The image folds the raw vibration samples of a bearing signal into a 2-D grayscale square (signal-to-image encoding). Diagnose the bearing from this image, choosing from: normal, inner_race, outer_race, ball.
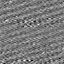
Answer: normal